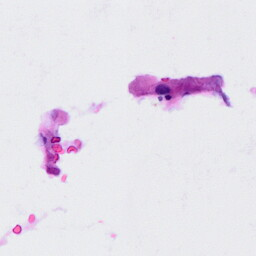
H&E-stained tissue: Cervix